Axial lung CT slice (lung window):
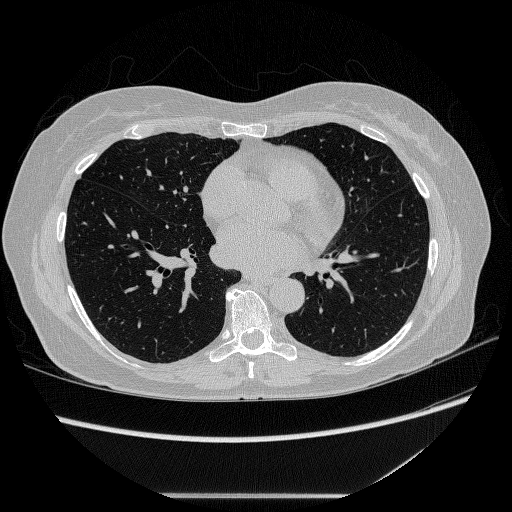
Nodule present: no